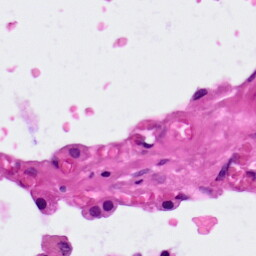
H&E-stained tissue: Lung